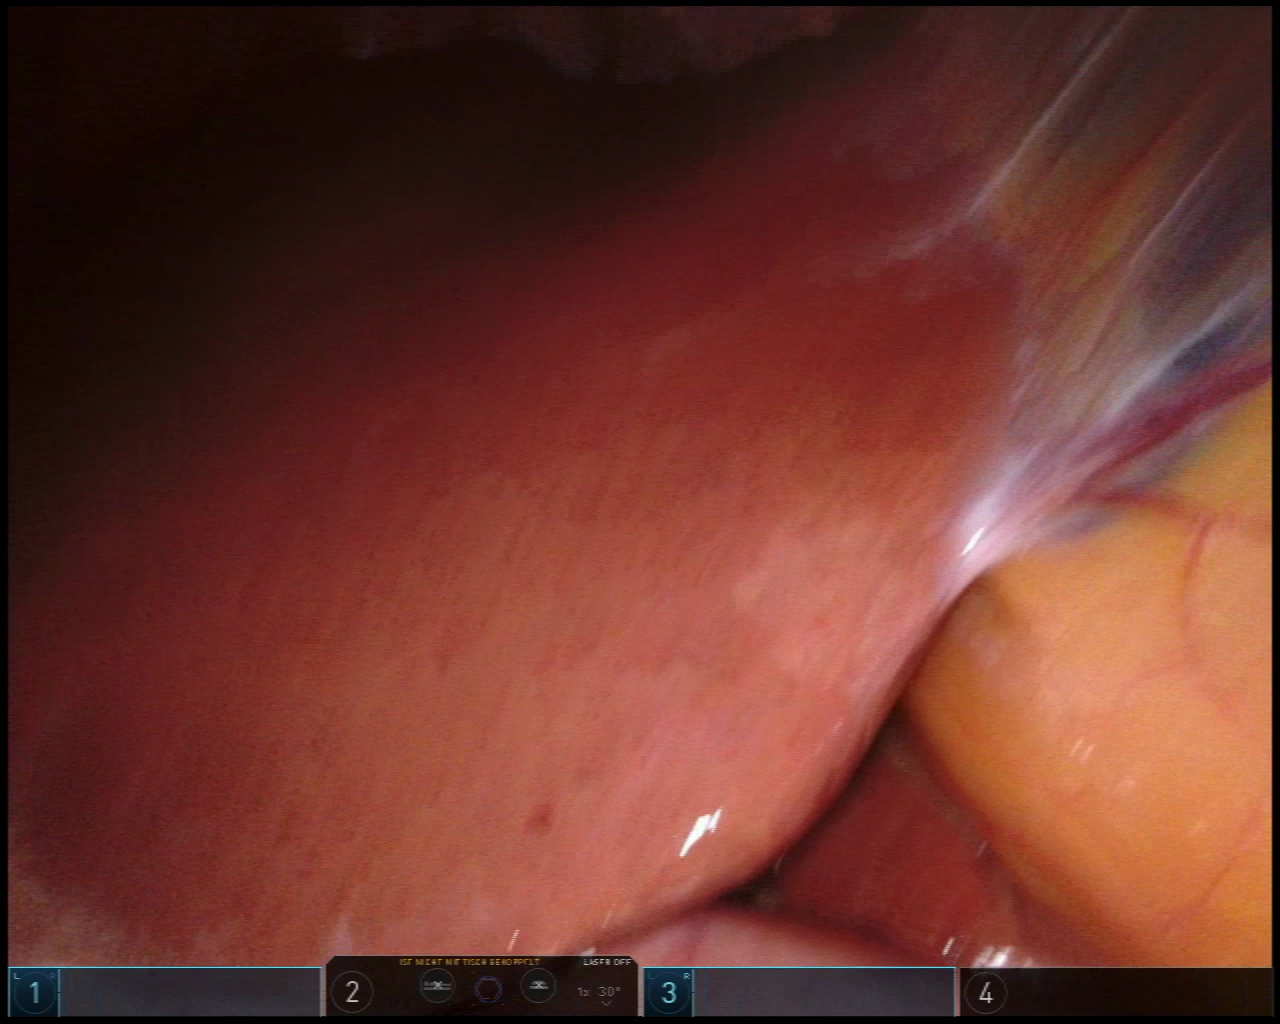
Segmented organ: liver
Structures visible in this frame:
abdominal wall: yes
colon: no
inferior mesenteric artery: no
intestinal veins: no
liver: yes
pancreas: no
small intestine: no
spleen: no
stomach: yes
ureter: no
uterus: no
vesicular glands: no